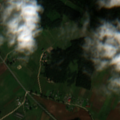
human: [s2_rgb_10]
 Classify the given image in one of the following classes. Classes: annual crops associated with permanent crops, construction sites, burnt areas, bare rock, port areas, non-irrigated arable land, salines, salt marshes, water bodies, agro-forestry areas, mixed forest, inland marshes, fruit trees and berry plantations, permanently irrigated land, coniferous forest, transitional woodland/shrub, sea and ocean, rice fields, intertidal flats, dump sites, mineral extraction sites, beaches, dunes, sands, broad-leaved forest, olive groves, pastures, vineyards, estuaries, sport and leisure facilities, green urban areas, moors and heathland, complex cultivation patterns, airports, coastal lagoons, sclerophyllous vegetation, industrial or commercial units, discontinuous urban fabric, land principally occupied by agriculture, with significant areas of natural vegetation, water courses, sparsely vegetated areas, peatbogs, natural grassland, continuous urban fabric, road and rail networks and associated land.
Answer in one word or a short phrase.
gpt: non-irrigated arable land, complex cultivation patterns, land principally occupied by agriculture, with significant areas of natural vegetation, coniferous forest, mixed forest